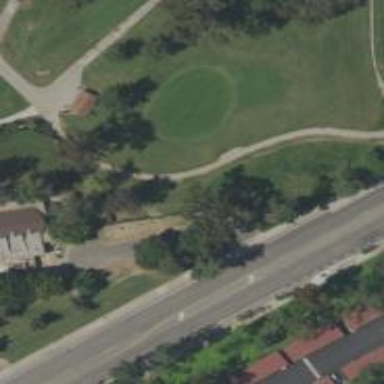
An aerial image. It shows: Service road designated as golf cart path.